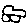
Label: car